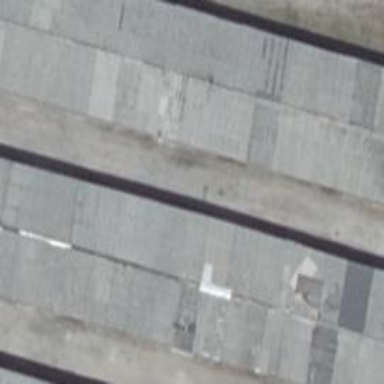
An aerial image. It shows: Group of garages.